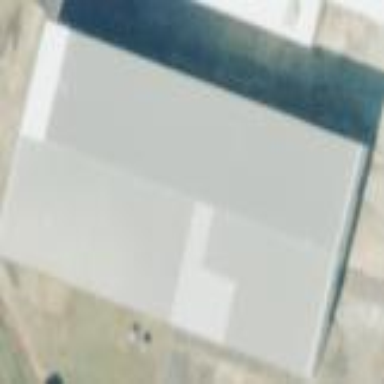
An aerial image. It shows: Industrial building.